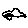
Label: car